Field crop: maize
Growth stage: 2
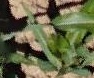
Species: maize